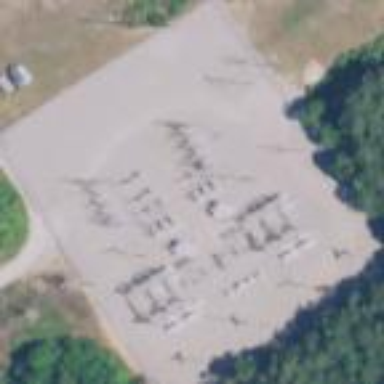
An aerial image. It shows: Distribution power substation secured by fence.